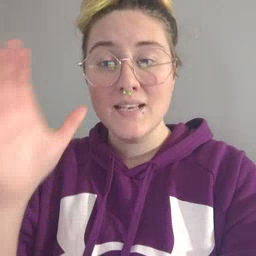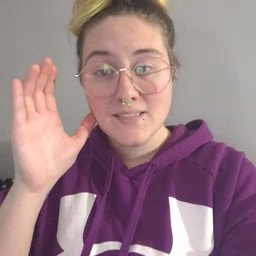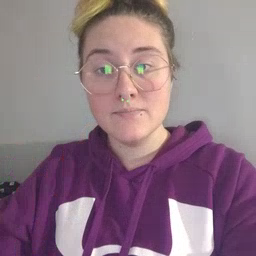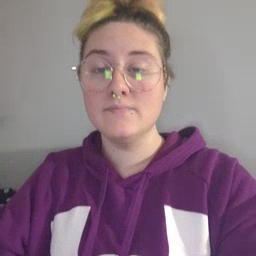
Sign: listen